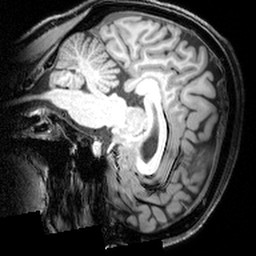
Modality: T1w
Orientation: sagittal
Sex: female
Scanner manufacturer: siemens
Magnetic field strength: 3 T
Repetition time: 1.9 s
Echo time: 0.00397 s